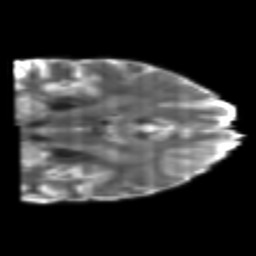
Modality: T2w
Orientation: coronal
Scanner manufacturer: philips
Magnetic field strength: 3 T
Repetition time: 8.589 s
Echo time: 0.1268 s